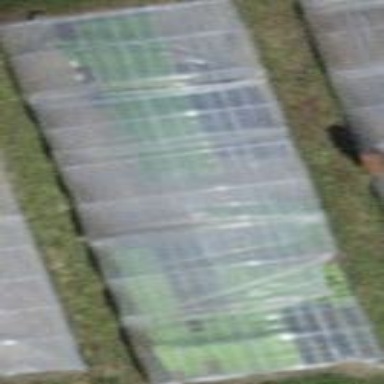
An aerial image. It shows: Greenhouse.